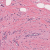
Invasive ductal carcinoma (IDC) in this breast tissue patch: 1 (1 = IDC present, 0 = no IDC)